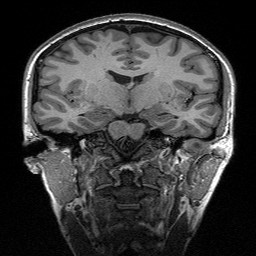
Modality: T1w
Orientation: sagittal
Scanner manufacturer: siemens
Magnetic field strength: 3 T
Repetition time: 2.3 s
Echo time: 0.00298 s